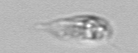
Label: Amoeba